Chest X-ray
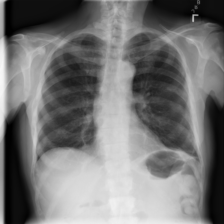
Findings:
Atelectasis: positive
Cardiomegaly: negative
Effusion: negative
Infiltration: negative
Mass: negative
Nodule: negative
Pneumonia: negative
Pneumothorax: negative
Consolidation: negative
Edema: negative
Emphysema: negative
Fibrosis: negative
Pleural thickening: negative
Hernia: negative